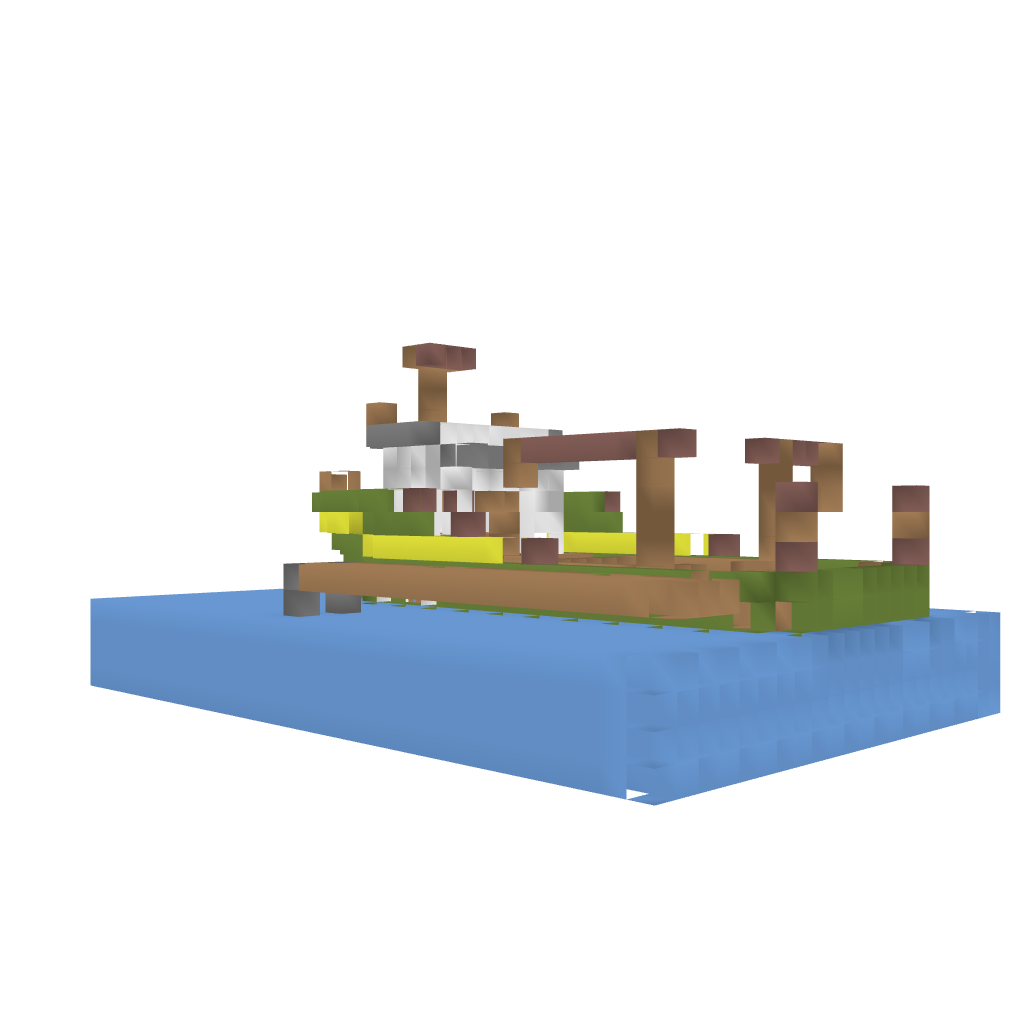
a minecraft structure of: Fishing boat high quality